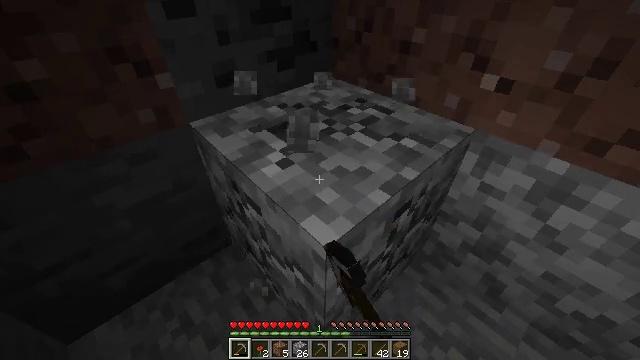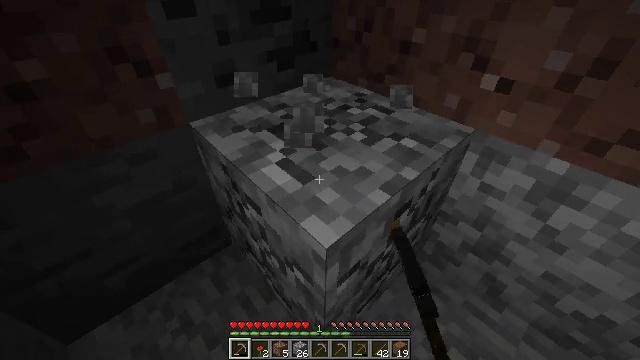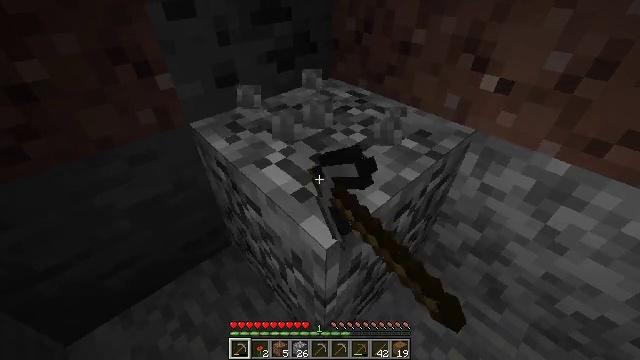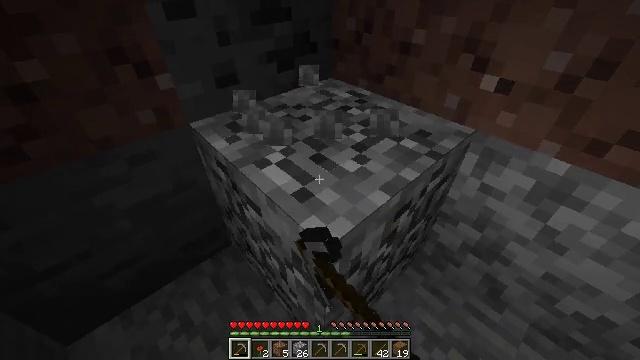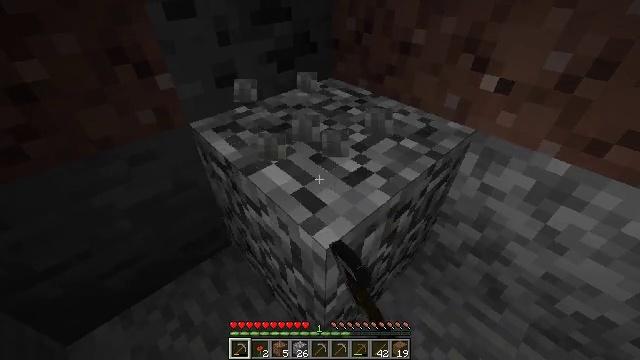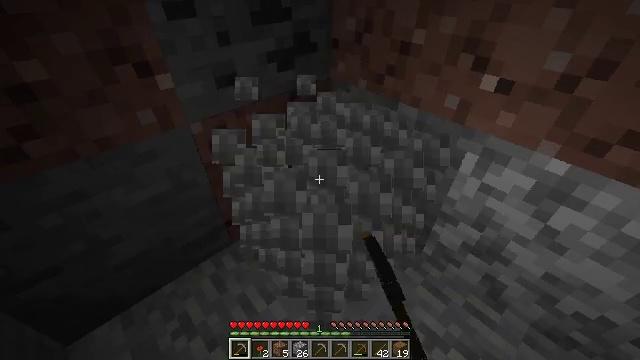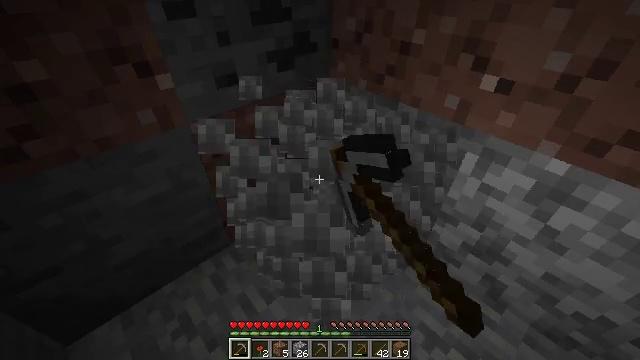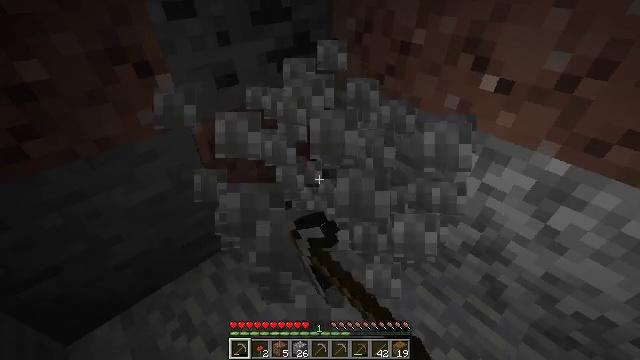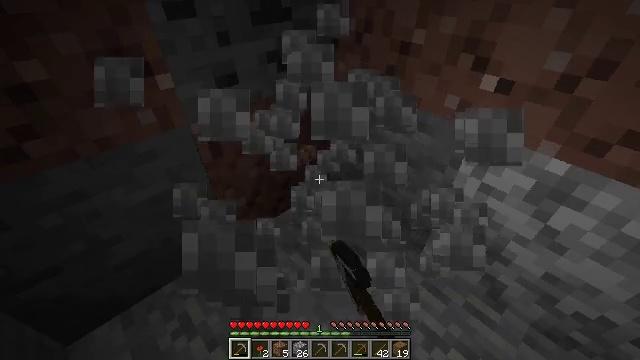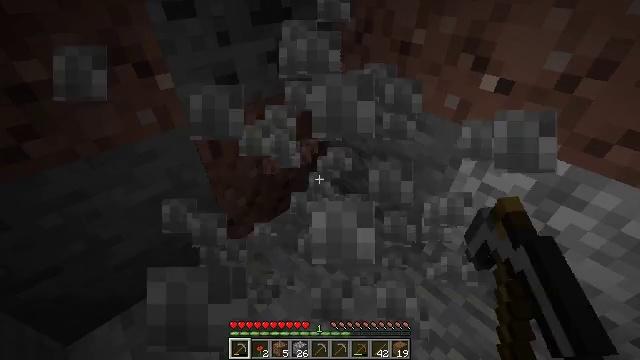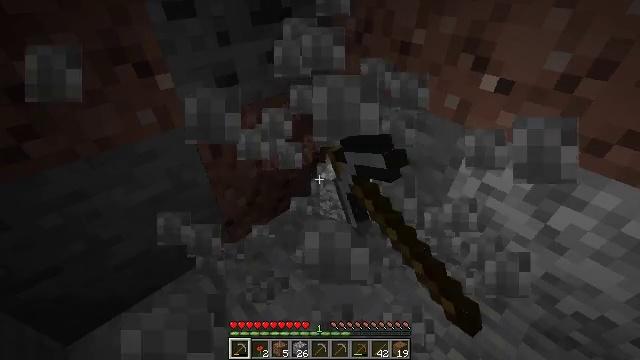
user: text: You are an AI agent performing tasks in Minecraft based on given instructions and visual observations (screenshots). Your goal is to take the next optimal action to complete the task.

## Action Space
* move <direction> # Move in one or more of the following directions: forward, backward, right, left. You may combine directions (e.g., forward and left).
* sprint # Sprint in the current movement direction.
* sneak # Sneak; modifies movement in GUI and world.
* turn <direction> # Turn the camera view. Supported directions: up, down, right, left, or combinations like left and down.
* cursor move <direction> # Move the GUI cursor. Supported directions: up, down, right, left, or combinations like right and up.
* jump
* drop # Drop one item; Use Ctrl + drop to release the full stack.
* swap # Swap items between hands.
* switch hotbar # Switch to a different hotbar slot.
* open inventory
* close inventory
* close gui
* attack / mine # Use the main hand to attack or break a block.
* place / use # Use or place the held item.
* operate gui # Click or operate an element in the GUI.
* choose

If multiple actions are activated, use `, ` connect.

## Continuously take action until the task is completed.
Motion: motion action
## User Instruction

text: Collect diorite
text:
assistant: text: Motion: attack / mine
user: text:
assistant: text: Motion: attack / mine
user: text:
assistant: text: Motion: attack / mine
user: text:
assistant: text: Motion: attack / mine
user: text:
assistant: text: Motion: attack / mine
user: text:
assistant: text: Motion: attack / mine
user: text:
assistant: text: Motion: attack / mine
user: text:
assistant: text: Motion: attack / mine
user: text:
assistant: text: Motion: attack / mine
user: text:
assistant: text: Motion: attack / mine
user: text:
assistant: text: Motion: attack / mine